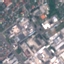
Label: Industrial